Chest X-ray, AP view. Patient: 35 years old, sex M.
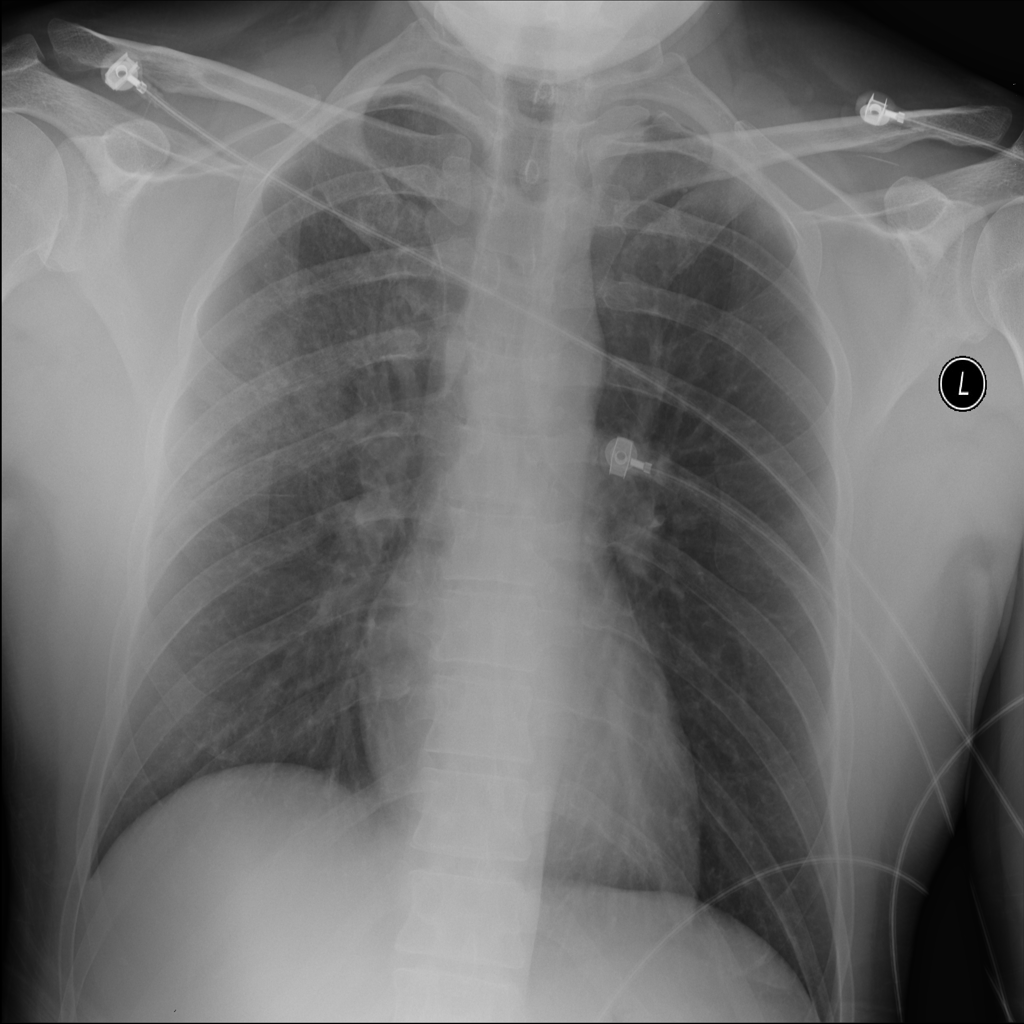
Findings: Edema